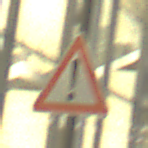
Verkehrszeichen: Gefahrenstelle
Umgebung: Outdoor, Urban
Tageszeit: Night
Wetter: PartlyCloudy
Licht: Artificial
Jahreszeit: NotSpecified
Kontrast: HighContrast